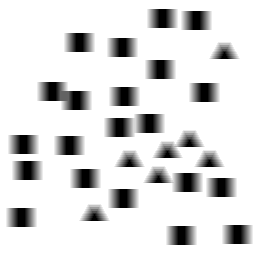
Squares: 21
Triangles: 7
Stars: 0
Total shapes: 28